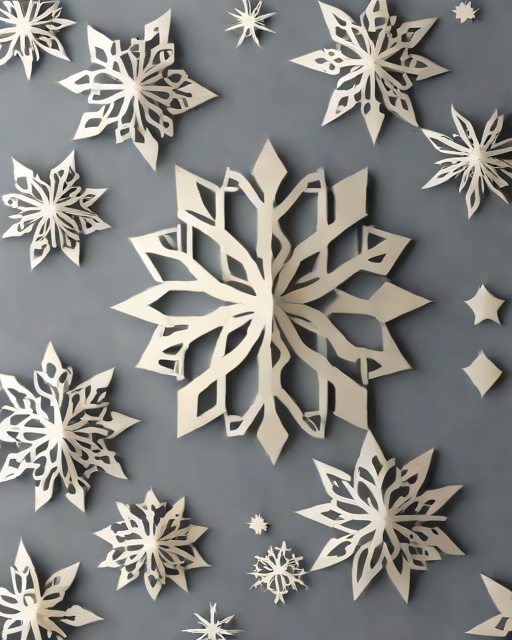
Category: Holiday